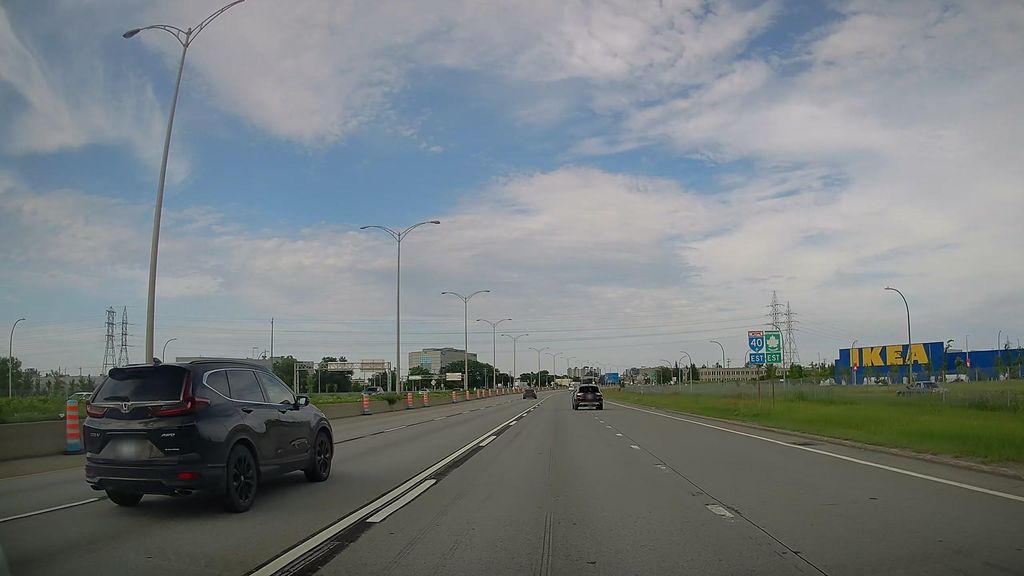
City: montreal